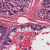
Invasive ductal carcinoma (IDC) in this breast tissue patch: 0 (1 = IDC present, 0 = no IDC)